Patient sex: M
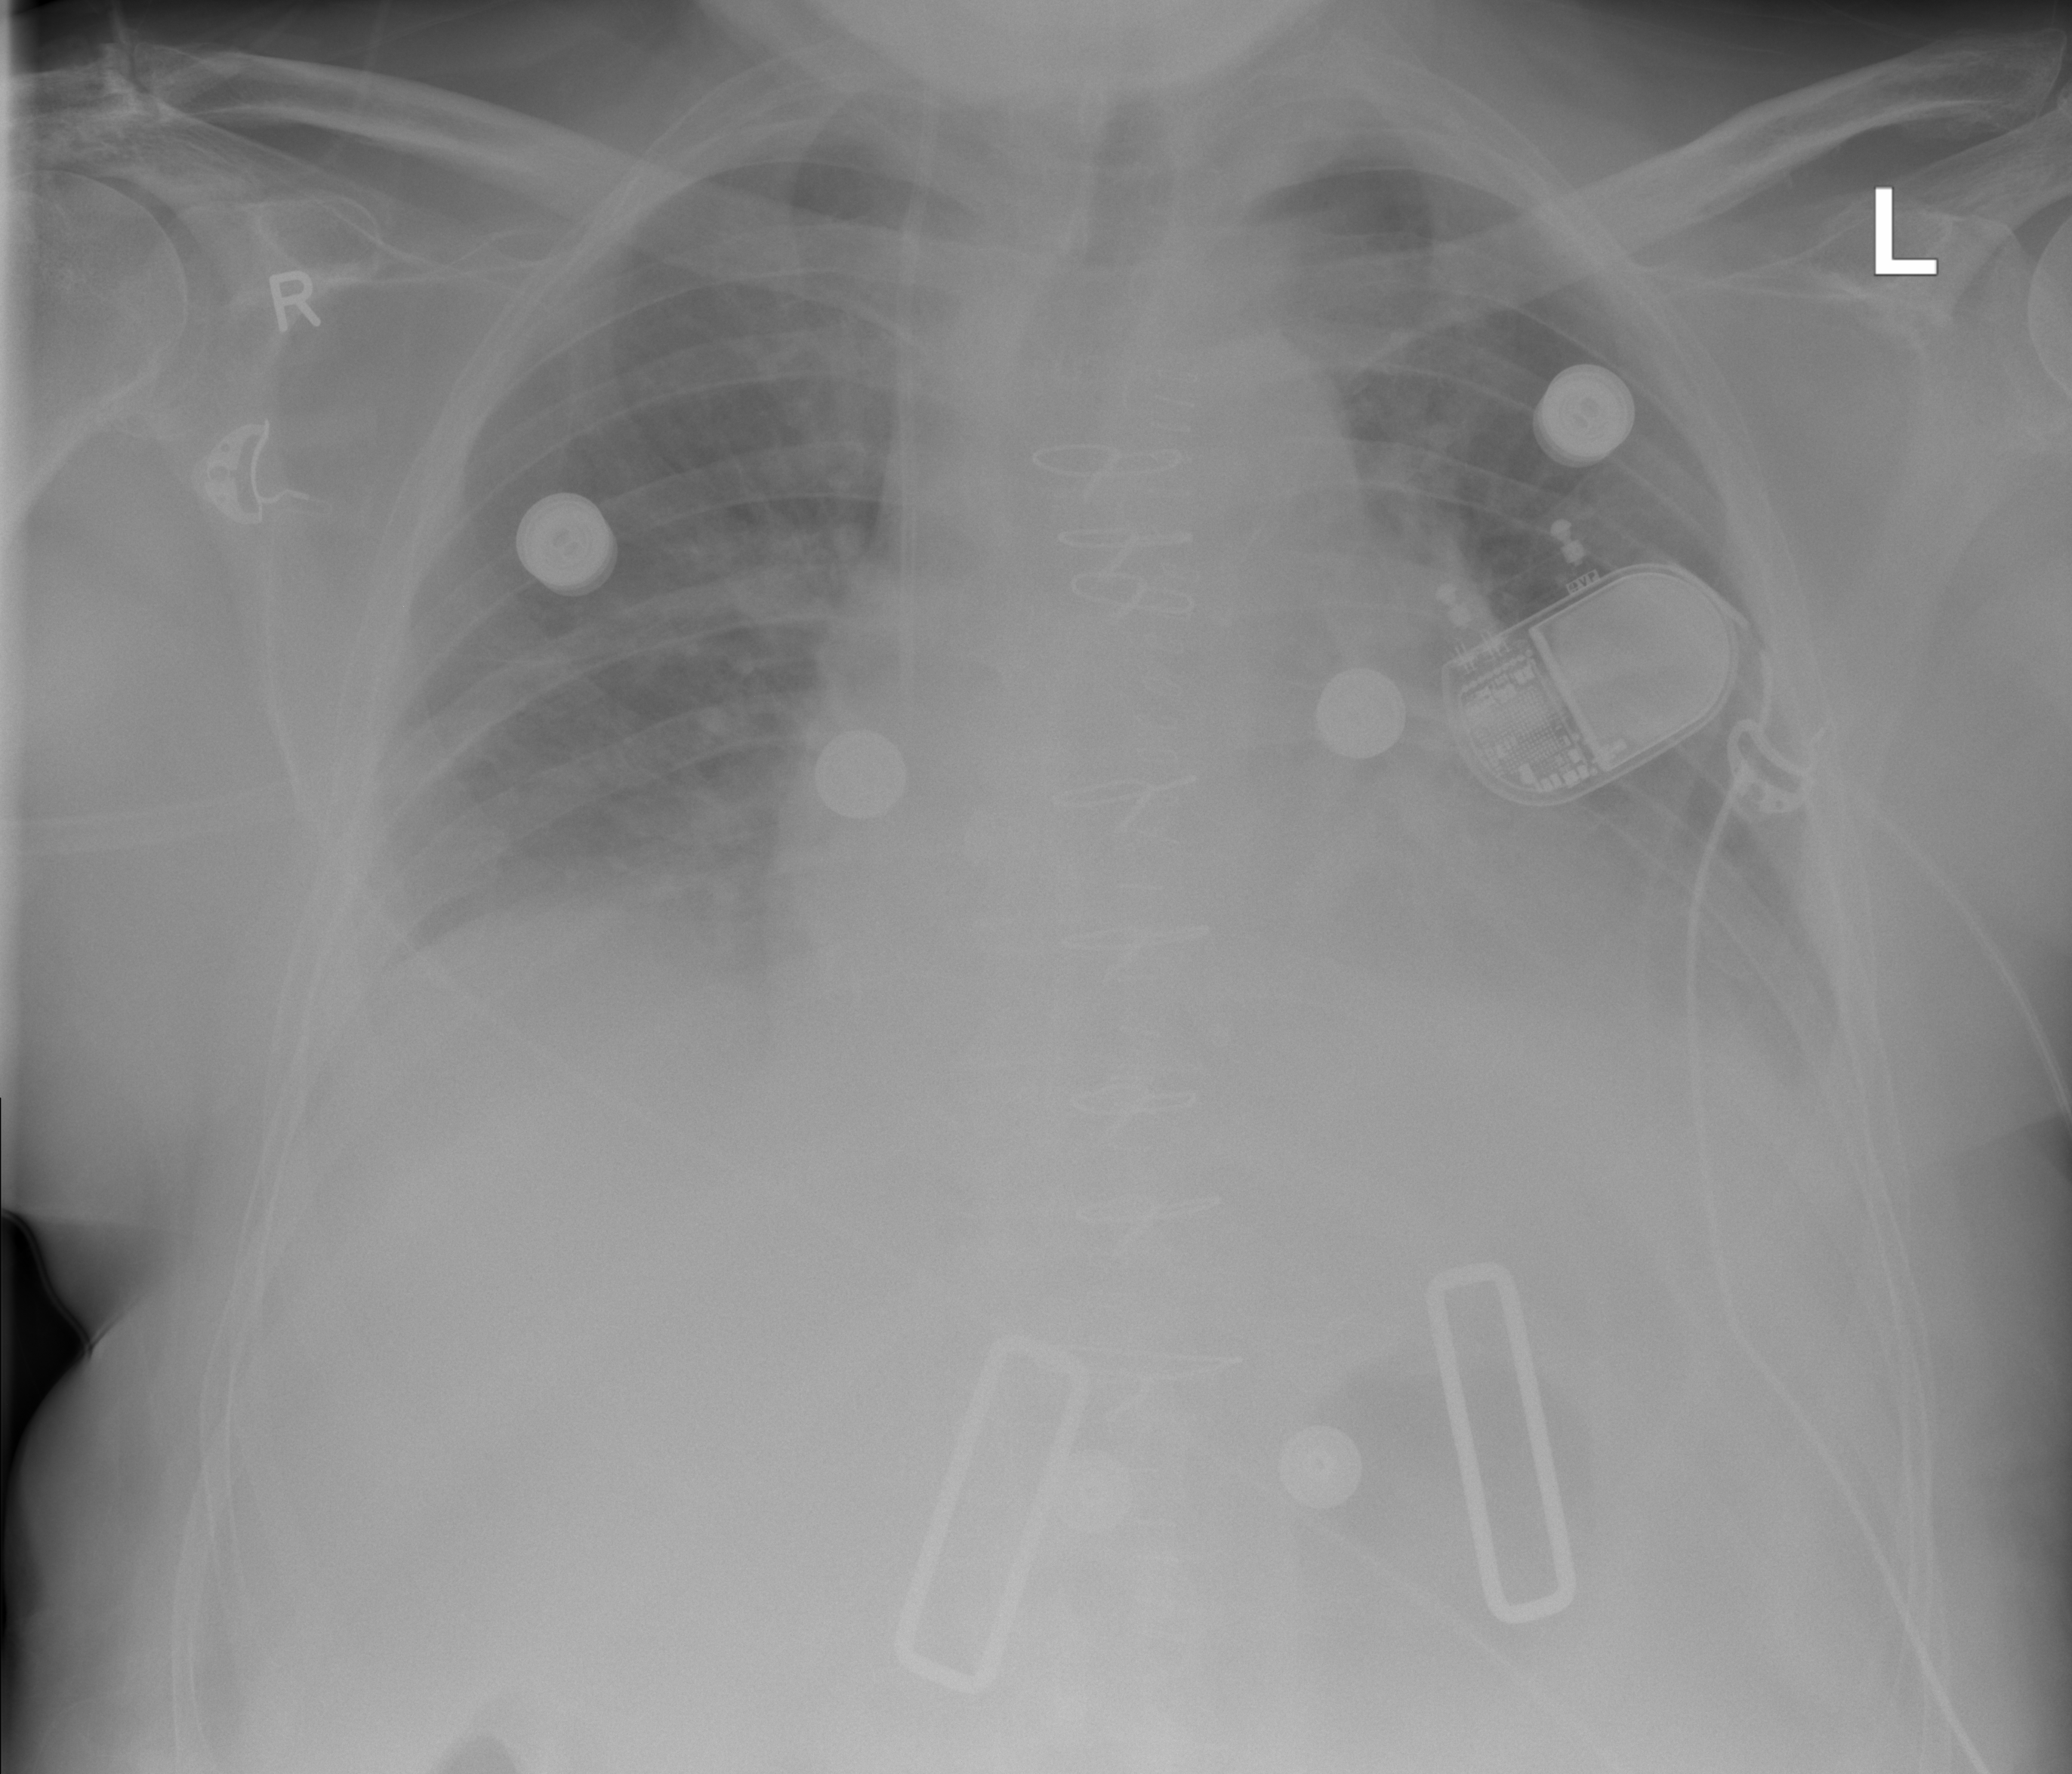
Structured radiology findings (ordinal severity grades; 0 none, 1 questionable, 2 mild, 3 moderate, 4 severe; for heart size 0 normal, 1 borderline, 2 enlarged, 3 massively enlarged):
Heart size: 2
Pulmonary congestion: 0
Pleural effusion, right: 2
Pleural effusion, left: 2
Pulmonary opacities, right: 0
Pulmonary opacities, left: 0
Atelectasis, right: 2
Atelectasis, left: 2